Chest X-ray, PA view. Patient: 40 years old, sex M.
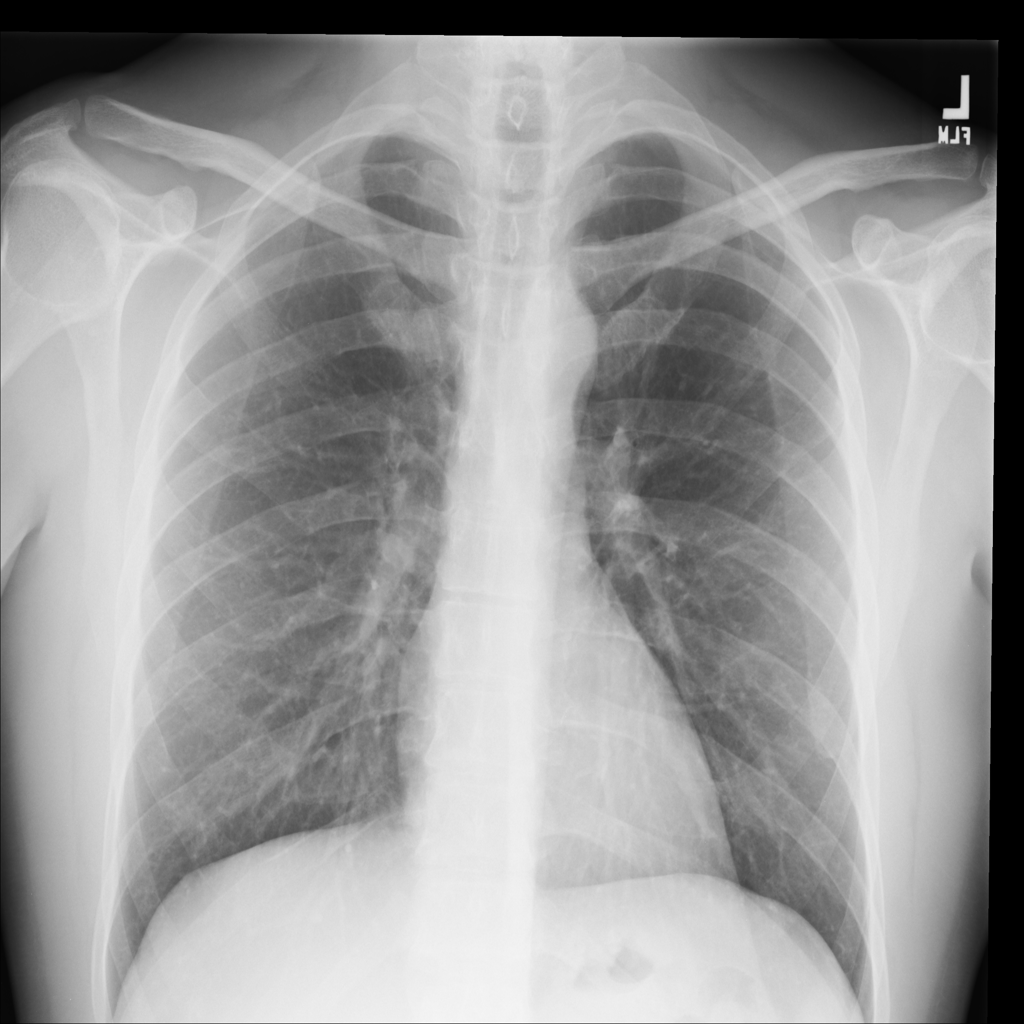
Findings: No Finding